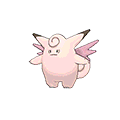
Pok\u00e9mon: clefable